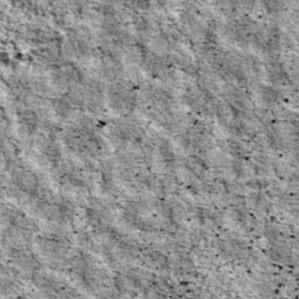
Label: non_frost